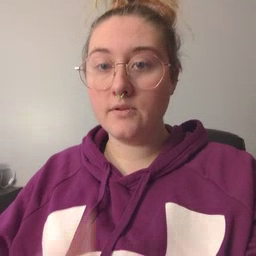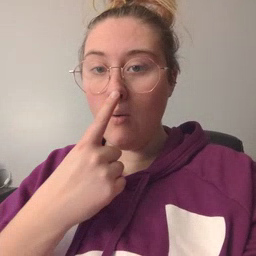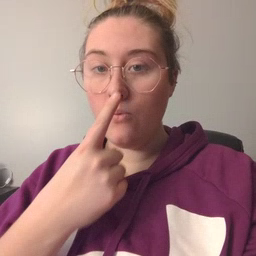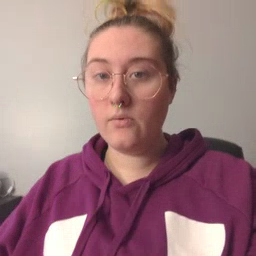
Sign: nose